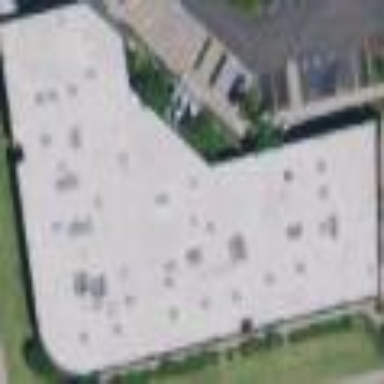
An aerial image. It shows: Industrial building.